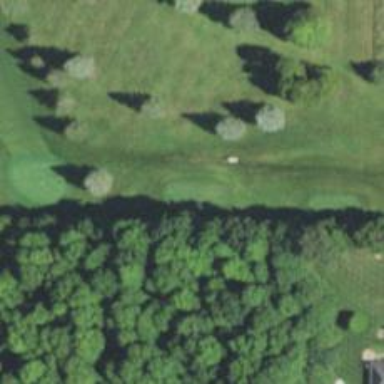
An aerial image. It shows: Golf tee.